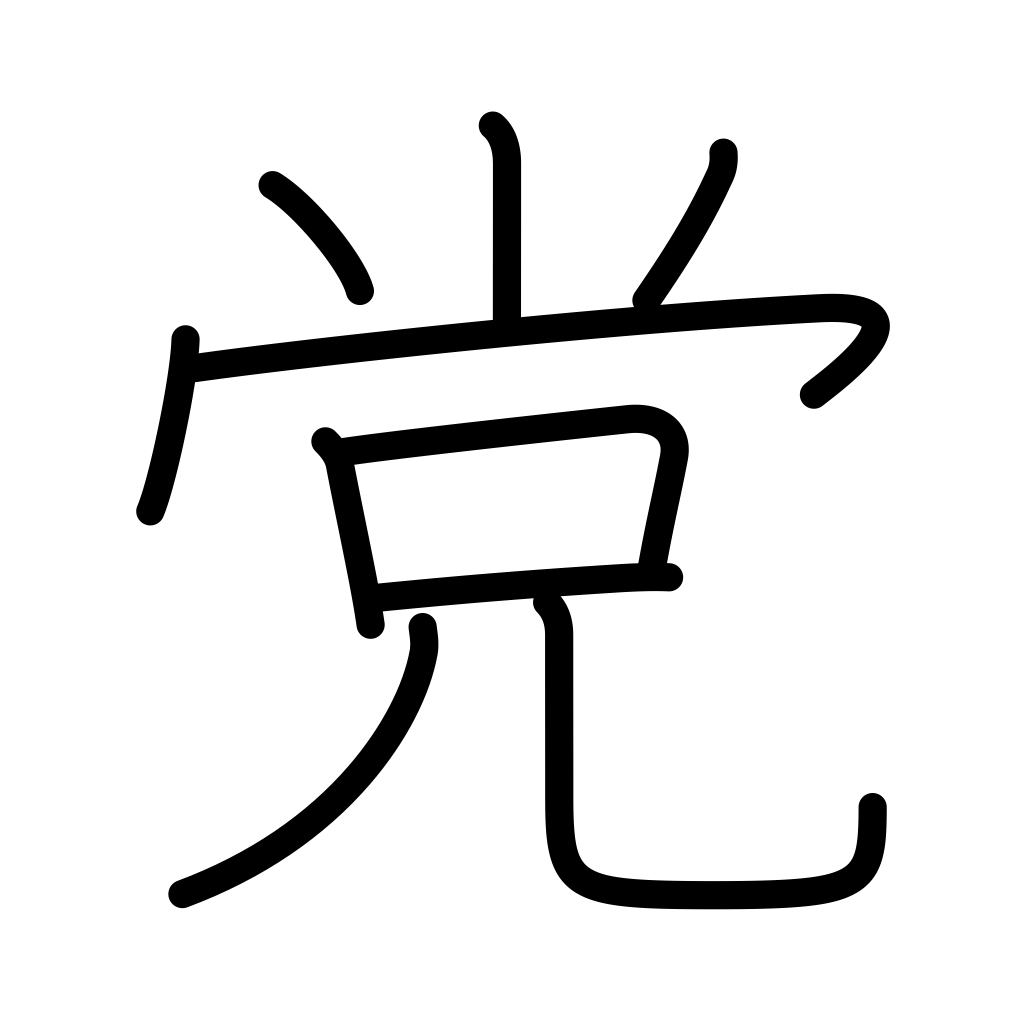
Meaning: party, faction, clique